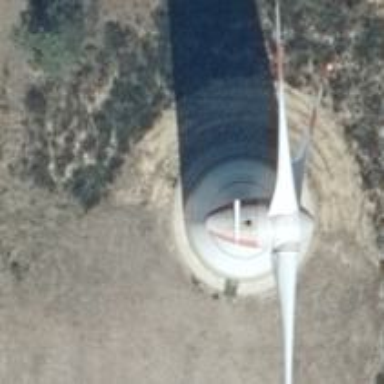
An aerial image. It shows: Wind power generator utilizing wind turbines.